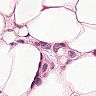
Metastatic tissue present: yes